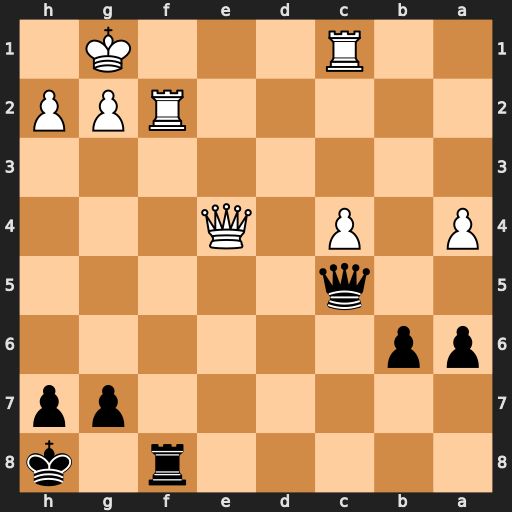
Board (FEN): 5r1k/6pp/pp6/2q5/P1P1Q3/8/5RPP/2R3K1
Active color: b
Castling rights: -
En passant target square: -
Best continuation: Qxf2+ Kh1 Qf1+ Rxf1 Rxf1#